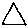
Label: triangle